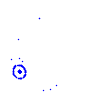
Particle: pion